Question: I want to share some text on facebook from my android sdk, I can interact with facebook from my sdk as I want, but I could not find the 'share' logo, that blue logo which users have already familiar with.
I am sure it is something in the 'xml' but i don't know what it is.
### Edit
This is the logo which I am looking for.
### Thanks in advance

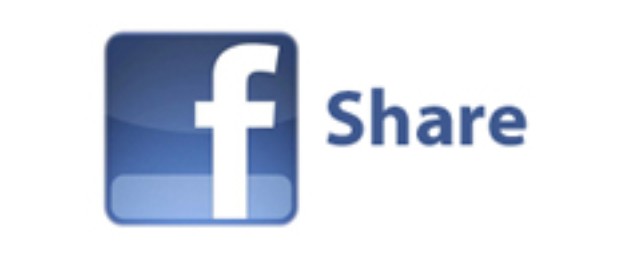
Answer: If you want to follow guidelines and how Android UI works, you might want to use the menu style (grey) icon that you can put in ActionBar (the one you linked is not meant for an ActionBar)
I would suggest stuff like this: <URL>